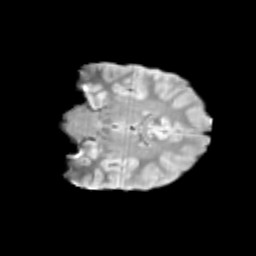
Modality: T2w
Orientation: coronal
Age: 10
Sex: male
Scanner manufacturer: siemens
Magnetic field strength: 3 T
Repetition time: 3.8 s
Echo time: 0.07 s